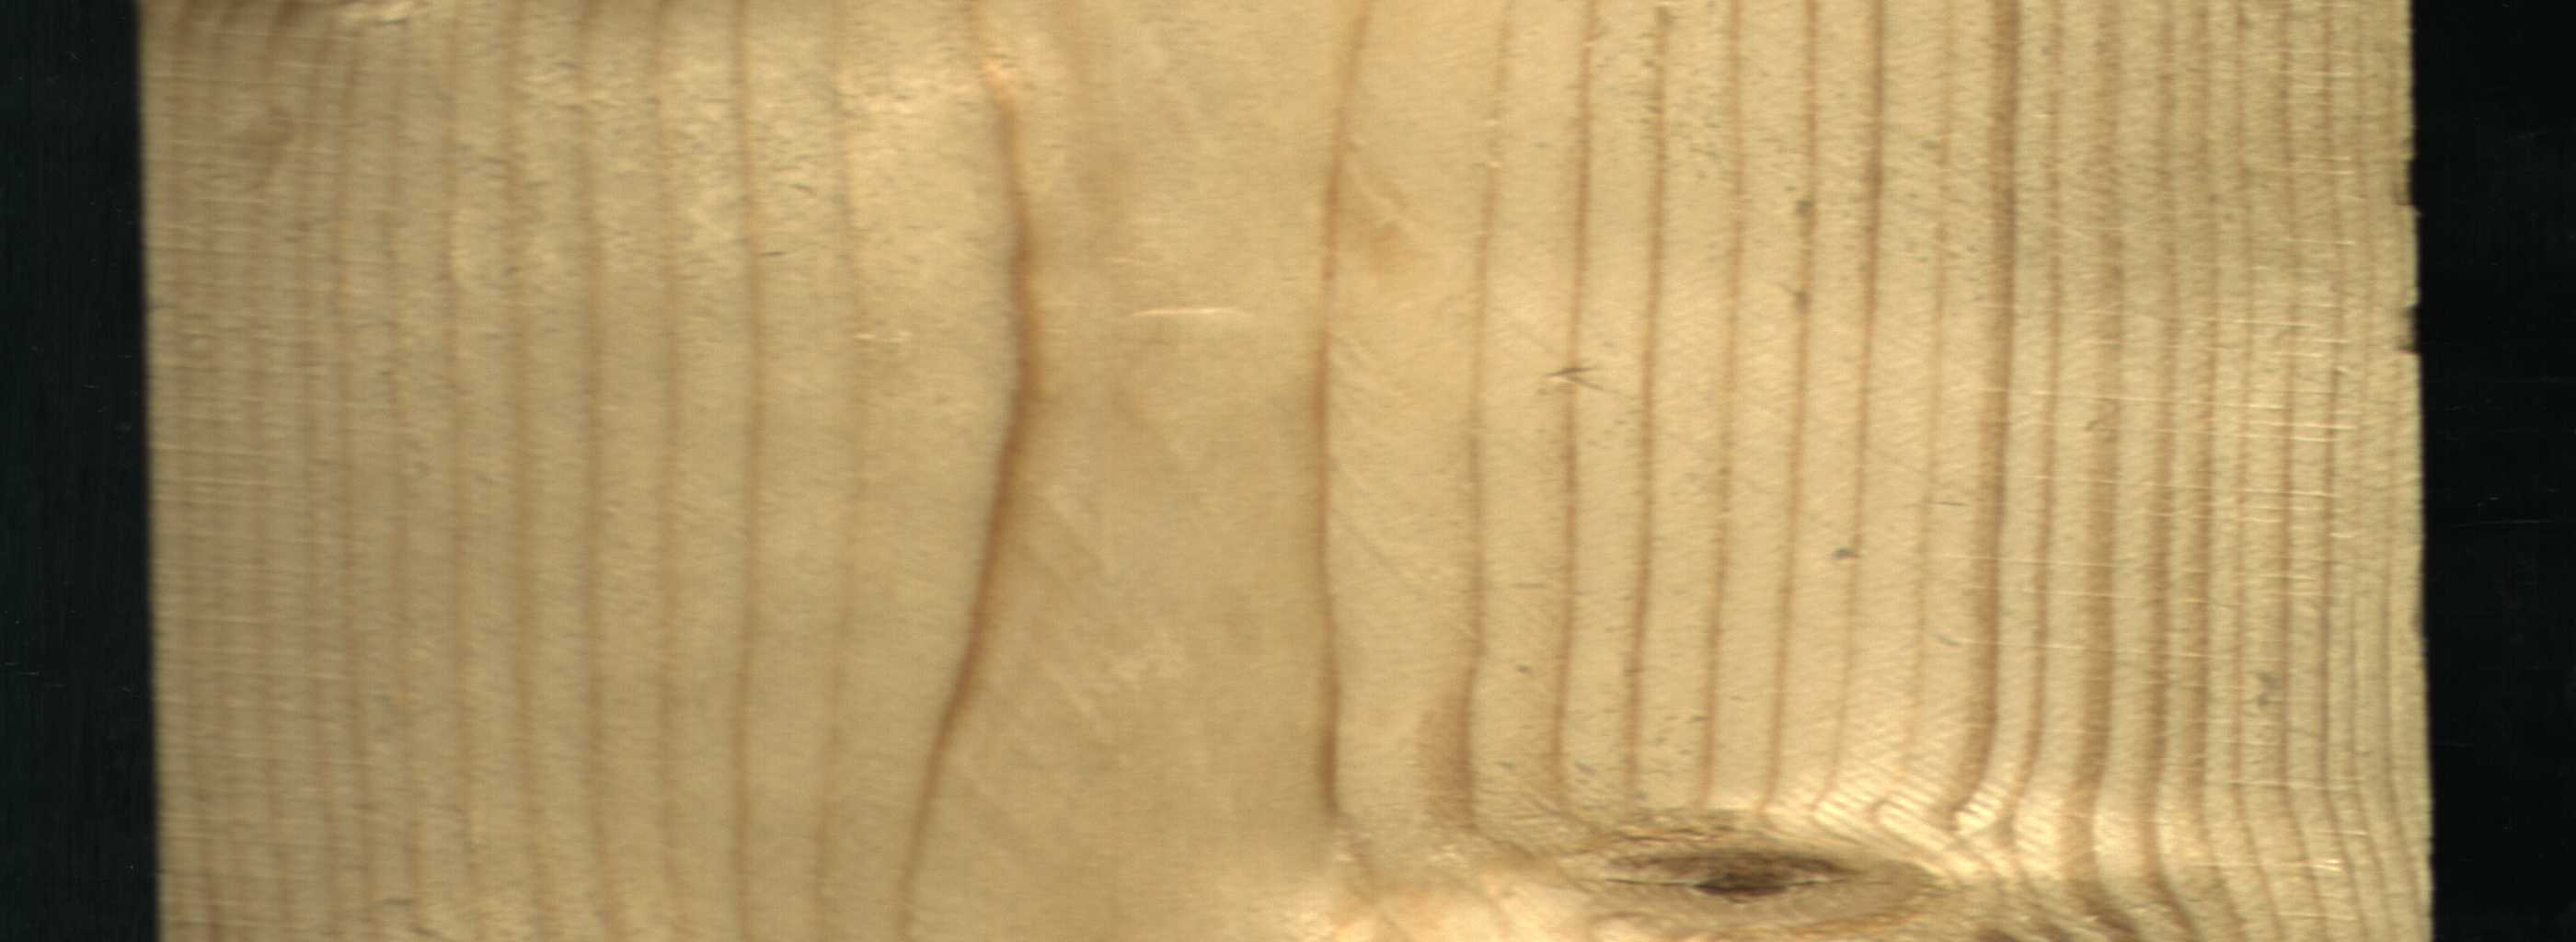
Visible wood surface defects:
Live_Knot